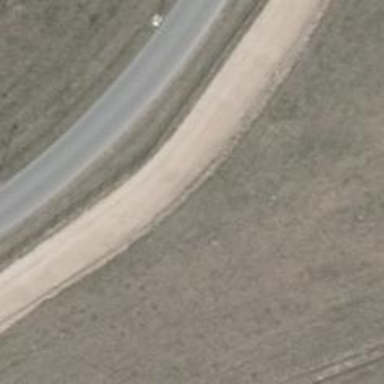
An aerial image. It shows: Sandy track road with grade4 tracktype.